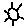
Label: sun